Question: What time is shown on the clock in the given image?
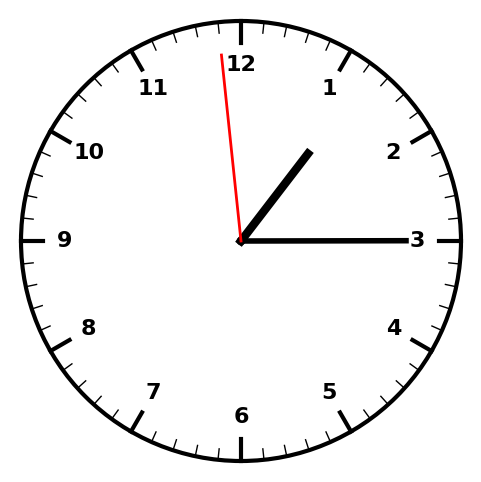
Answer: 01:14:59